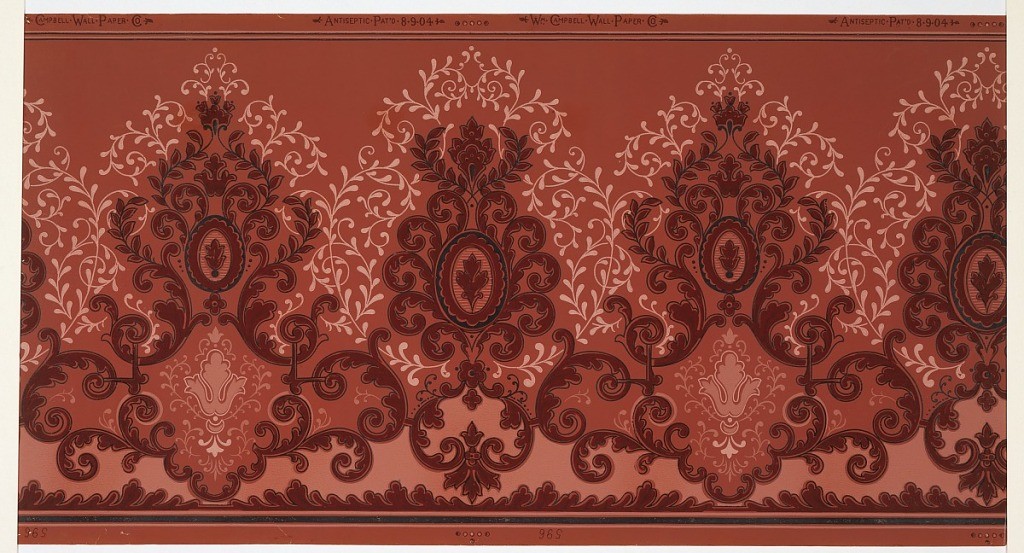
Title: Frieze
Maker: Wm. Campbell Wall Paper Company, 1872
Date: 1905–1915
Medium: Machine-printed paper
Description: Alternating large foliate medallions connected and outlined by foliate scrolls. Small inset medallions in bottom of one medallion. Ground is dark pink. Printed in dark reds, pinks, and black.
Printed in top selvedge: "Antiseptic Pat'd" "8.9.04" "Wm Campbell Wall Paper Co"
Printed in bottom selvedge: "596"